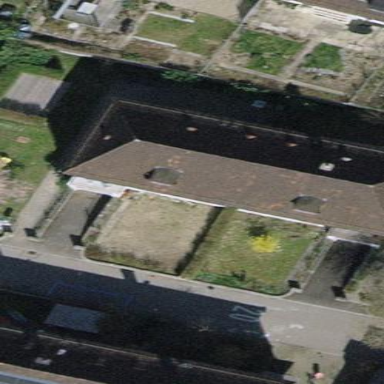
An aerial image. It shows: Hipped roof apartment building.